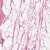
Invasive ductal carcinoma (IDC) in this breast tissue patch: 0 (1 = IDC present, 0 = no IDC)